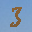
Label: 3